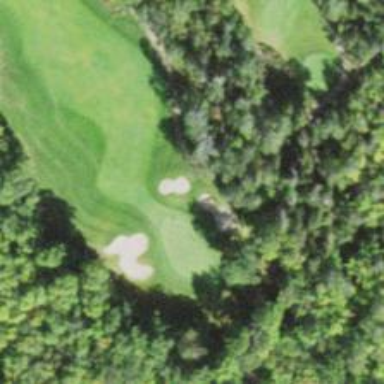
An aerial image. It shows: Golf hole.